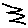
Label: zigzag